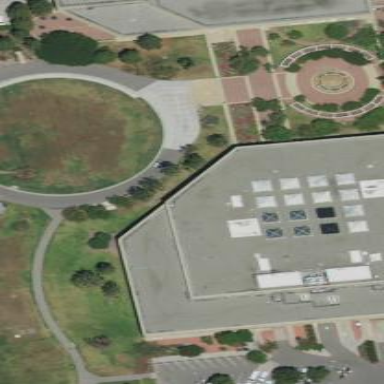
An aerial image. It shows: Government office building.